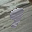
Label: 9